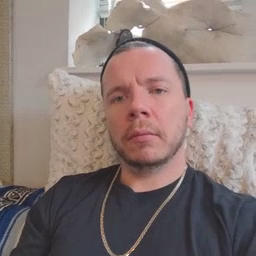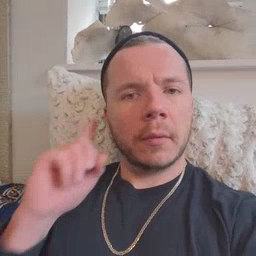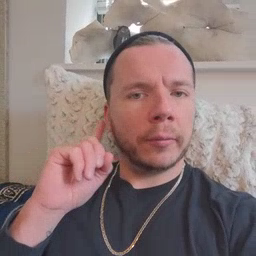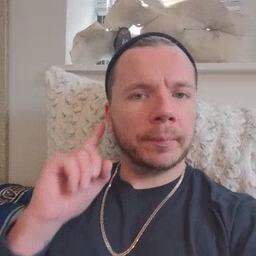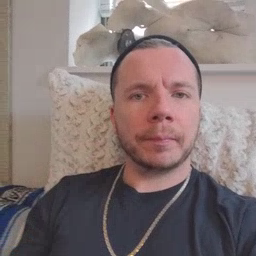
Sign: ear